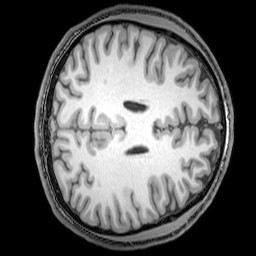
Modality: T1w
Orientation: axial
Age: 24
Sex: male
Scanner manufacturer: philips
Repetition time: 0.008163 s
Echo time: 0.00375 s